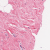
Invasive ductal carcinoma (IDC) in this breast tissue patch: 0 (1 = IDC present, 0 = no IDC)